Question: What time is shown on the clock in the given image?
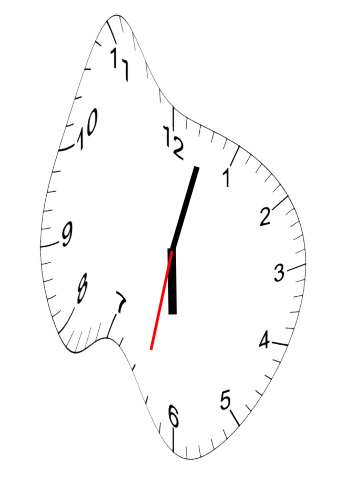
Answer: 06:02:32